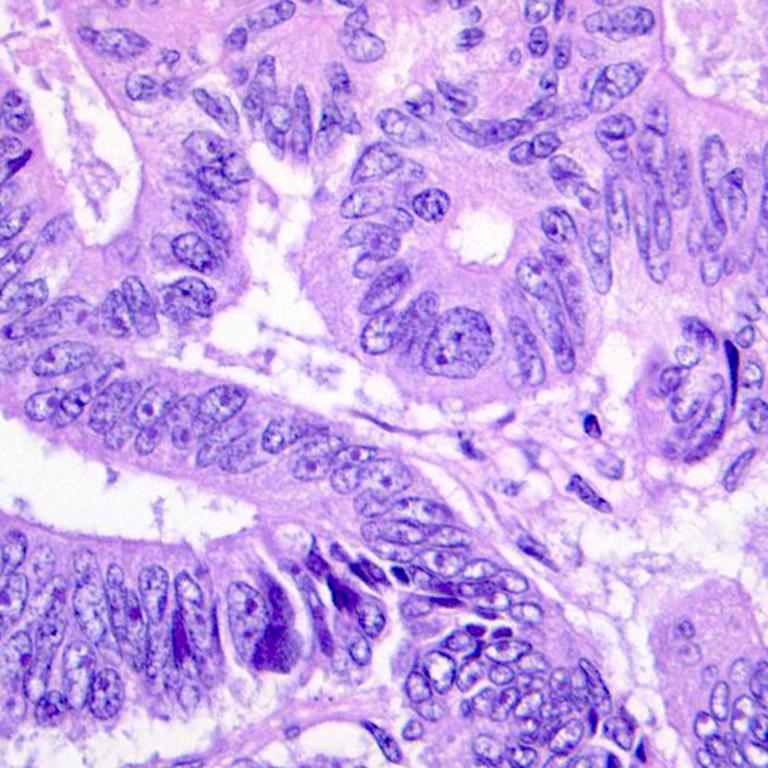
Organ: colon
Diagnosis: adenocarcinomas